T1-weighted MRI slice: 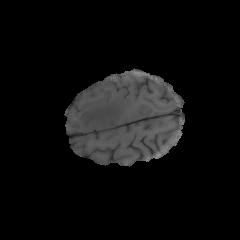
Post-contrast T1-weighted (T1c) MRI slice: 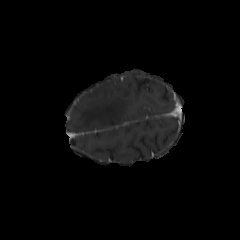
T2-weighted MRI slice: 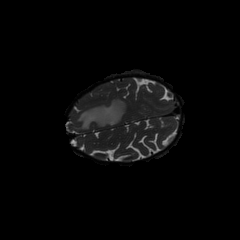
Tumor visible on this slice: yes